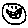
Label: smiley face